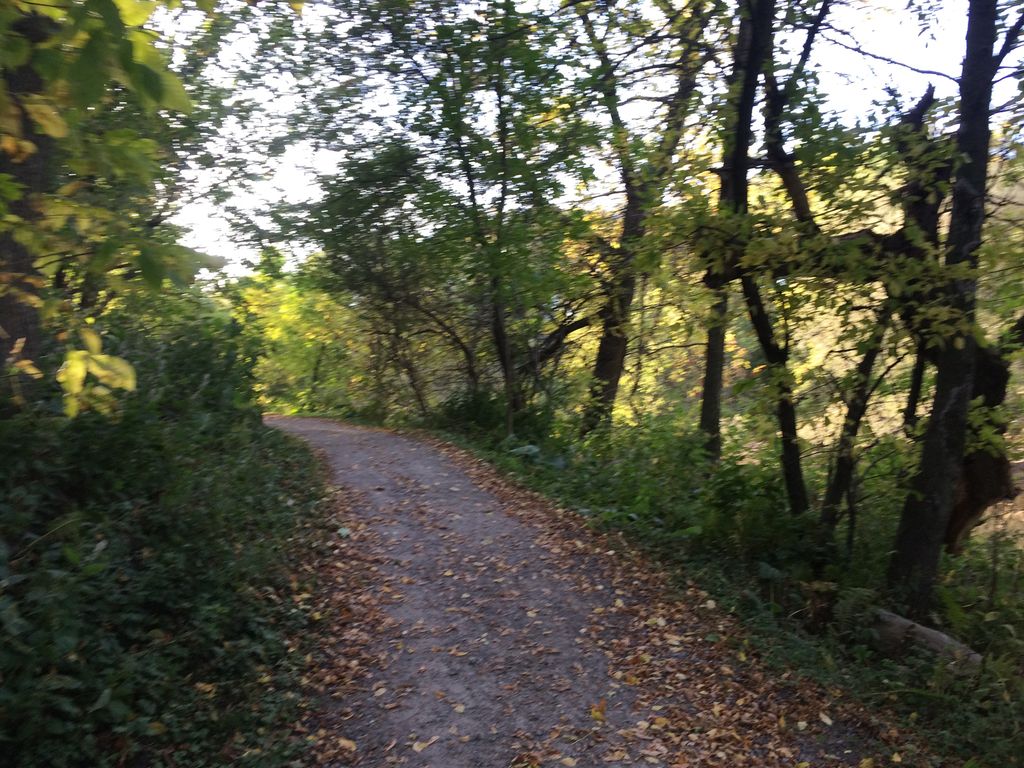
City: quebec_city